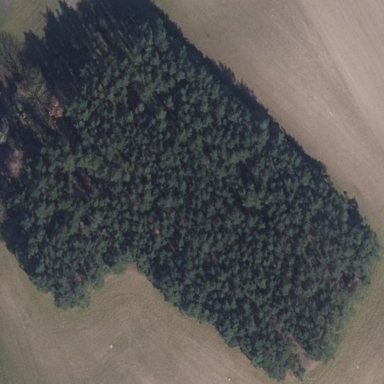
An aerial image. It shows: Forest area.